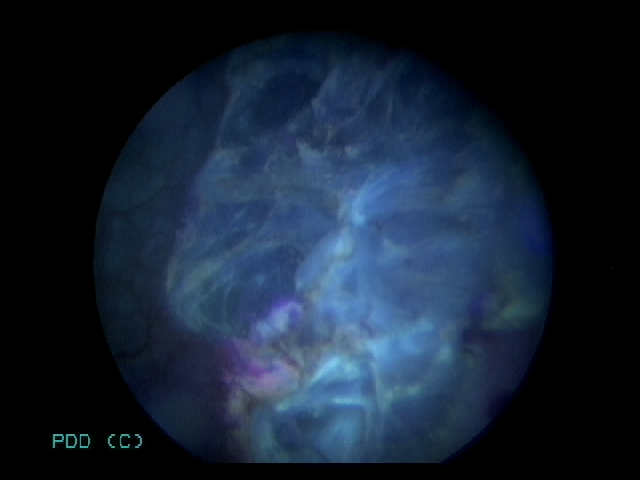
Modality: BLC
Class: Anatomical landmarks
Subclass: ResectionBed
Lesion: L4
Stage: Ta
Morphology: Papillary
Bladder cancer association: No